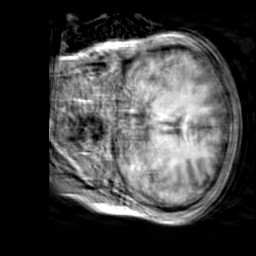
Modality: T1w
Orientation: coronal
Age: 25
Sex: female
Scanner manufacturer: siemens
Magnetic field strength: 3 T
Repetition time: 2.3 s
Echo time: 0.00303 s